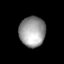
Tissue: lung
Cell type: Epithelial cells
Senescence score: 0.2229
Nuclear area (px): 772
Mean DAPI intensity: 155.845